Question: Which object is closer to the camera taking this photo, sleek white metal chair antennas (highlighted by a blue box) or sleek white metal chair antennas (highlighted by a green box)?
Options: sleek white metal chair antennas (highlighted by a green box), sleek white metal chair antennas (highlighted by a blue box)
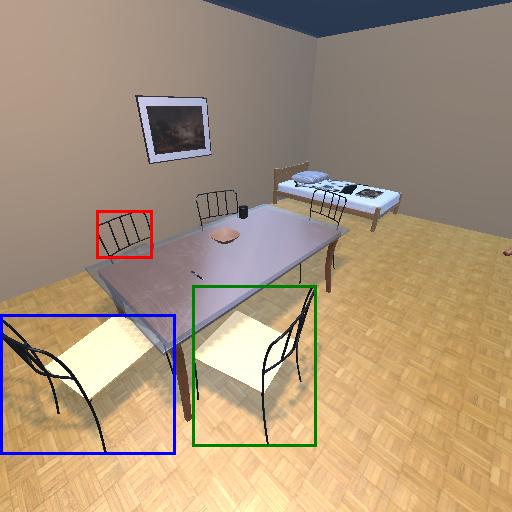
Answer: sleek white metal chair antennas (highlighted by a green box)